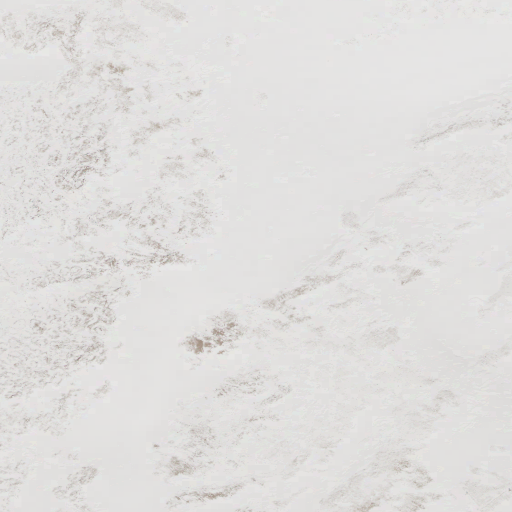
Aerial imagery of gap in Utah named North Pole Pass containing grassland, barren land, and shrub